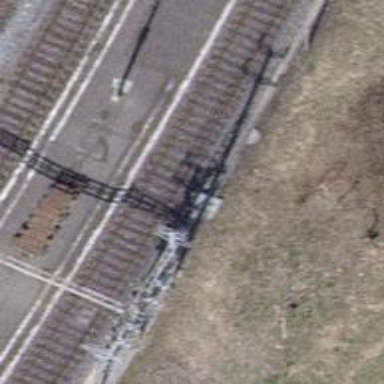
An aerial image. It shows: Railway track with contact line for electrification.